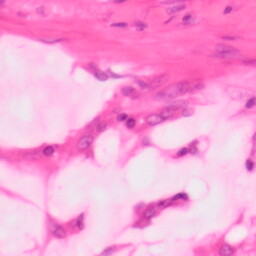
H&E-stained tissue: Colon